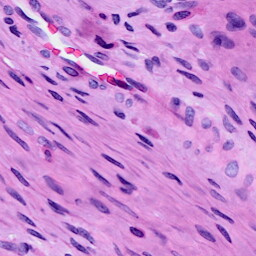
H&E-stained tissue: Cervix